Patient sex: F
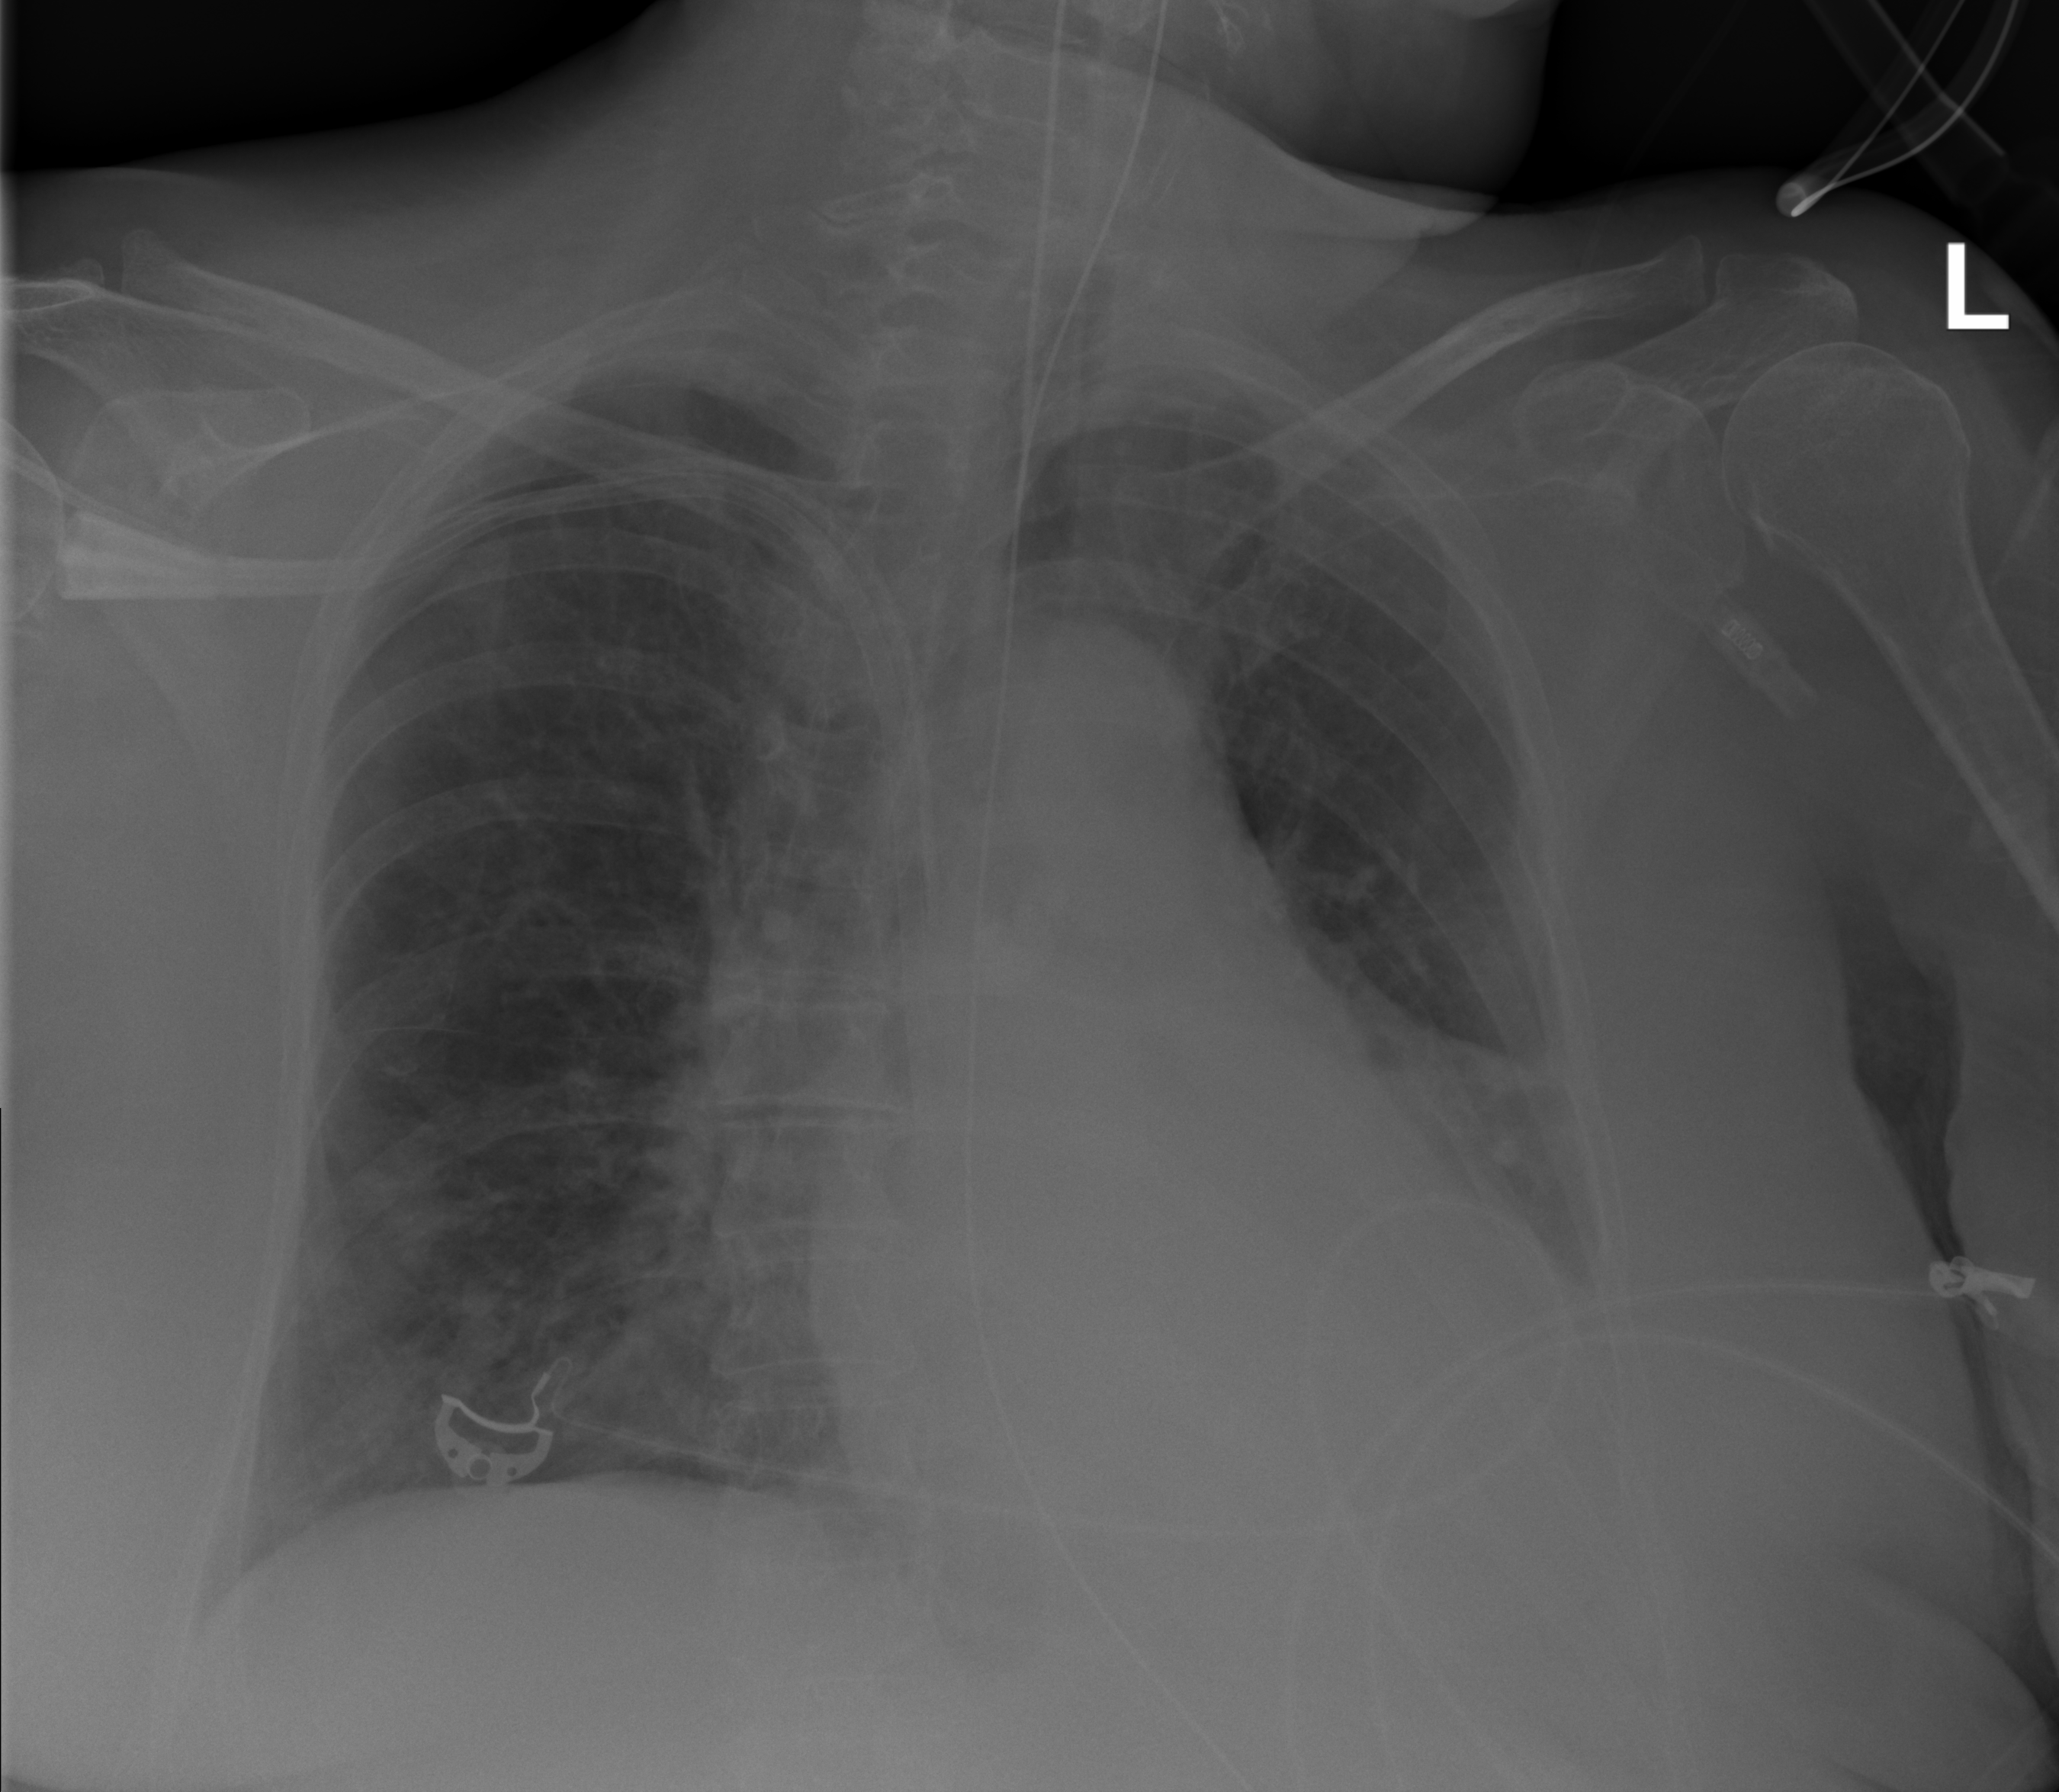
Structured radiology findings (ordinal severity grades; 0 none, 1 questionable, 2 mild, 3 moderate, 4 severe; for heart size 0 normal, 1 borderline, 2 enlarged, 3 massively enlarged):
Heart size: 2
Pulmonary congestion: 0
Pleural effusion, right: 0
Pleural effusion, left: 1
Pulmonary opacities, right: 1
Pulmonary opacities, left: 0
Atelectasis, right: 0
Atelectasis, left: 1